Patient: sex F, age 72
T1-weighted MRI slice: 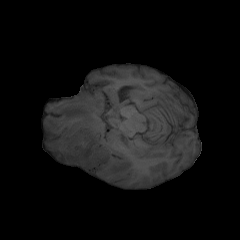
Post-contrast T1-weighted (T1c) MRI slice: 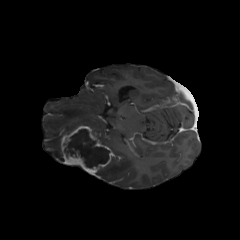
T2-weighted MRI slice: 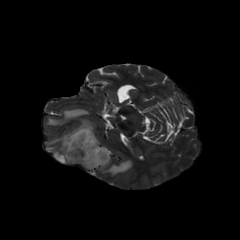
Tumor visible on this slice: yes
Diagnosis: Glioblastoma, IDH-wildtype
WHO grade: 4